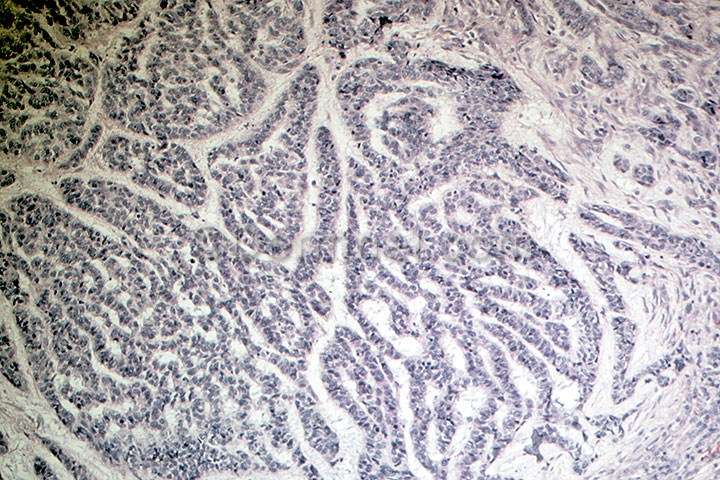
Disease: Actinic Keratosis Basal Cell Carcinoma and other Malignant Lesions